Question: I'm trying to install the PHPExcel library on an Ubuntu server.
I executed the following commands in the command line:
'''
pear channel-discover pear.pearplex.net
pear install pearplex/PHPExcel
'''
The channel was install but the instakll generates an error:
'''
pearplex/PHPExcel requires PHP extension "zip" (version >= 1.8.0), installed version is 1.4.0
No valid packages found
install failed
'''
Then I did a safe-upgrade:
'''
aptitude safe-upgrade
'''
and when I check PHP, I see this (Zip version 2.0.0):

Any ideas?
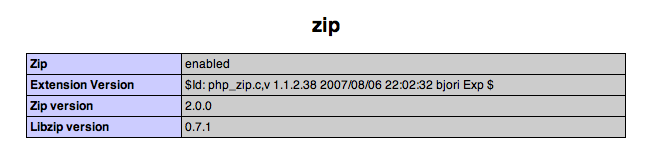
Answer: Use
'''
$ php -m
'''
to see if the zip extension is there on command line.
Then use
'''
$ php --ini
'''
to find the location of your php.ini file and fix it.